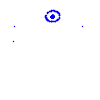
Particle: electron